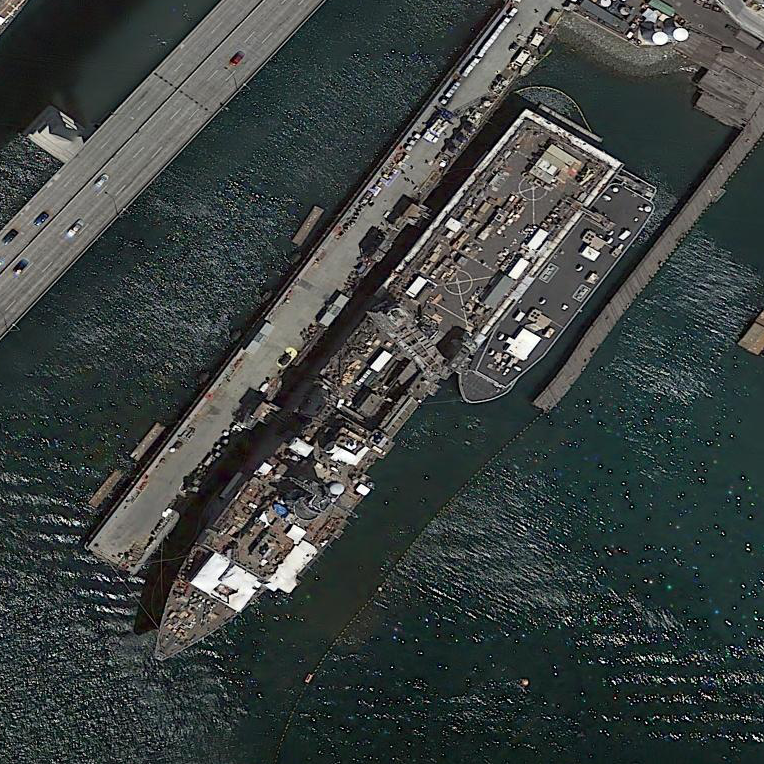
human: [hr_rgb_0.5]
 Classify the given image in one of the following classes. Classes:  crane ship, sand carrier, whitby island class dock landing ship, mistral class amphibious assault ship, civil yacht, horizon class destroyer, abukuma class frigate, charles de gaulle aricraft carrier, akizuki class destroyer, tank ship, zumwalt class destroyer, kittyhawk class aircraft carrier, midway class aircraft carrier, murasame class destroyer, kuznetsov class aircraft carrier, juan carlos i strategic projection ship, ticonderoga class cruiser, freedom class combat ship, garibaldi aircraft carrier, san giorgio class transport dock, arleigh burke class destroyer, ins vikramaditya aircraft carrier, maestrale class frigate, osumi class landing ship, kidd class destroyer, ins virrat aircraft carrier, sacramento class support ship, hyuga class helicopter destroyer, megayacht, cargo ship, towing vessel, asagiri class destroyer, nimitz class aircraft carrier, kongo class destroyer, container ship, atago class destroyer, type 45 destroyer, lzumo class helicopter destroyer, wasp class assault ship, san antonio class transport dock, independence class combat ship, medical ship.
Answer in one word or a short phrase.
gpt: Whitby Island class dock landing ship